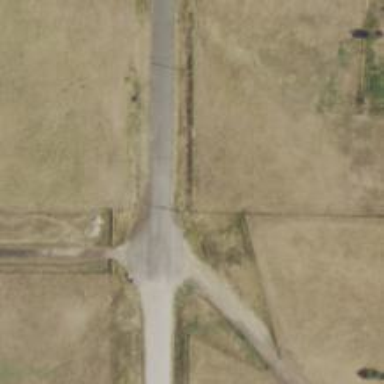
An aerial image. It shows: Turning circle on the road.